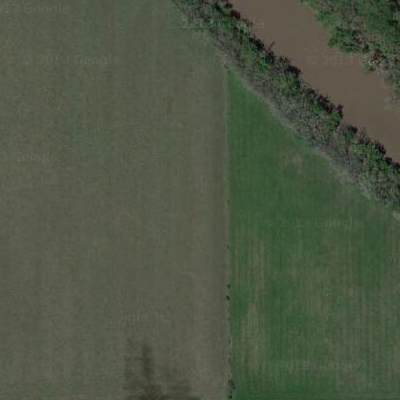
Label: Grass